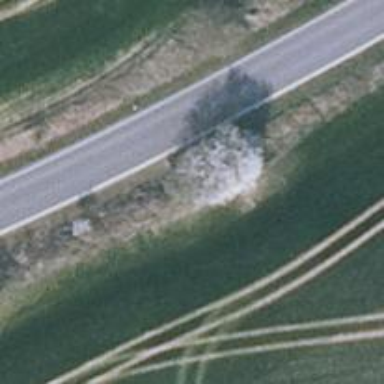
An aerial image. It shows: Asphalt road classified as tertiary.